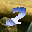
Label: 2